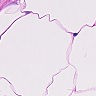
Metastatic tissue present: no